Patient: sex M, age 71
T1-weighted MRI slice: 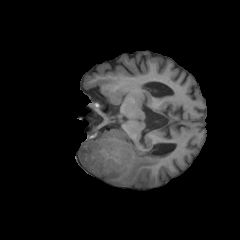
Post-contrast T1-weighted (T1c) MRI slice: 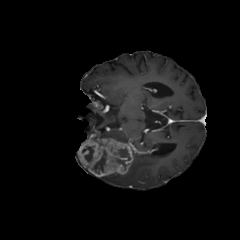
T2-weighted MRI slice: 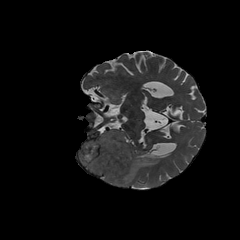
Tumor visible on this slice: yes
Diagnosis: Glioblastoma, IDH-wildtype
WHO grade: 4